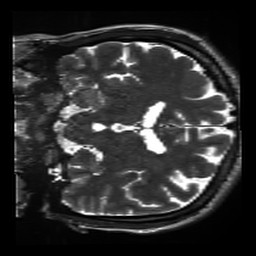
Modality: inplaneT2
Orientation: coronal
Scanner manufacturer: siemens
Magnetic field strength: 3 T
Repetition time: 11 s
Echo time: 0.059 s